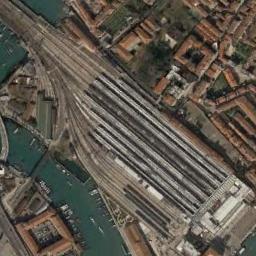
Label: railway_station